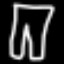
Label: pants